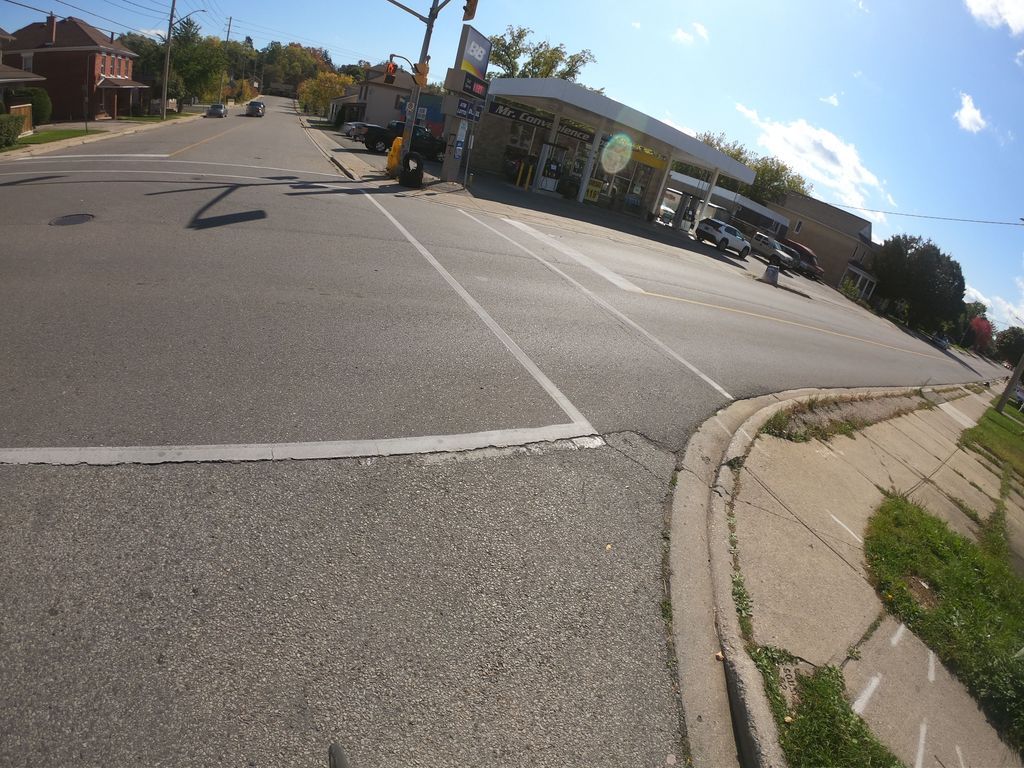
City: kitchener-waterloo